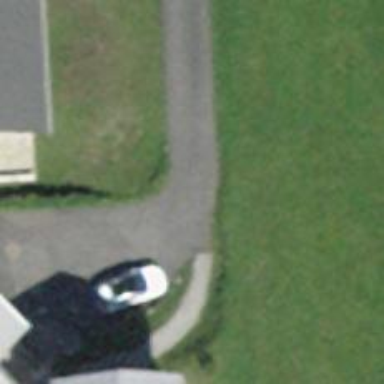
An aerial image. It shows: Driveway.